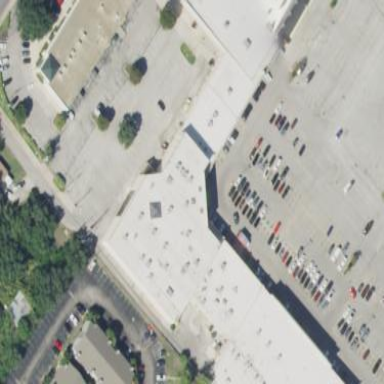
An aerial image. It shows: Retail building.